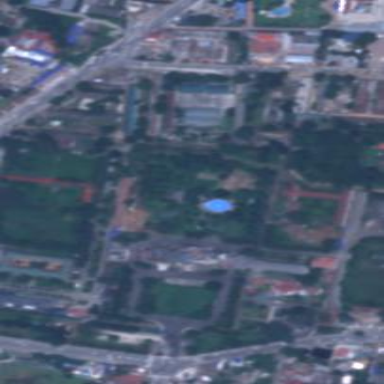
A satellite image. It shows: Lovely park for leisure and relaxation.